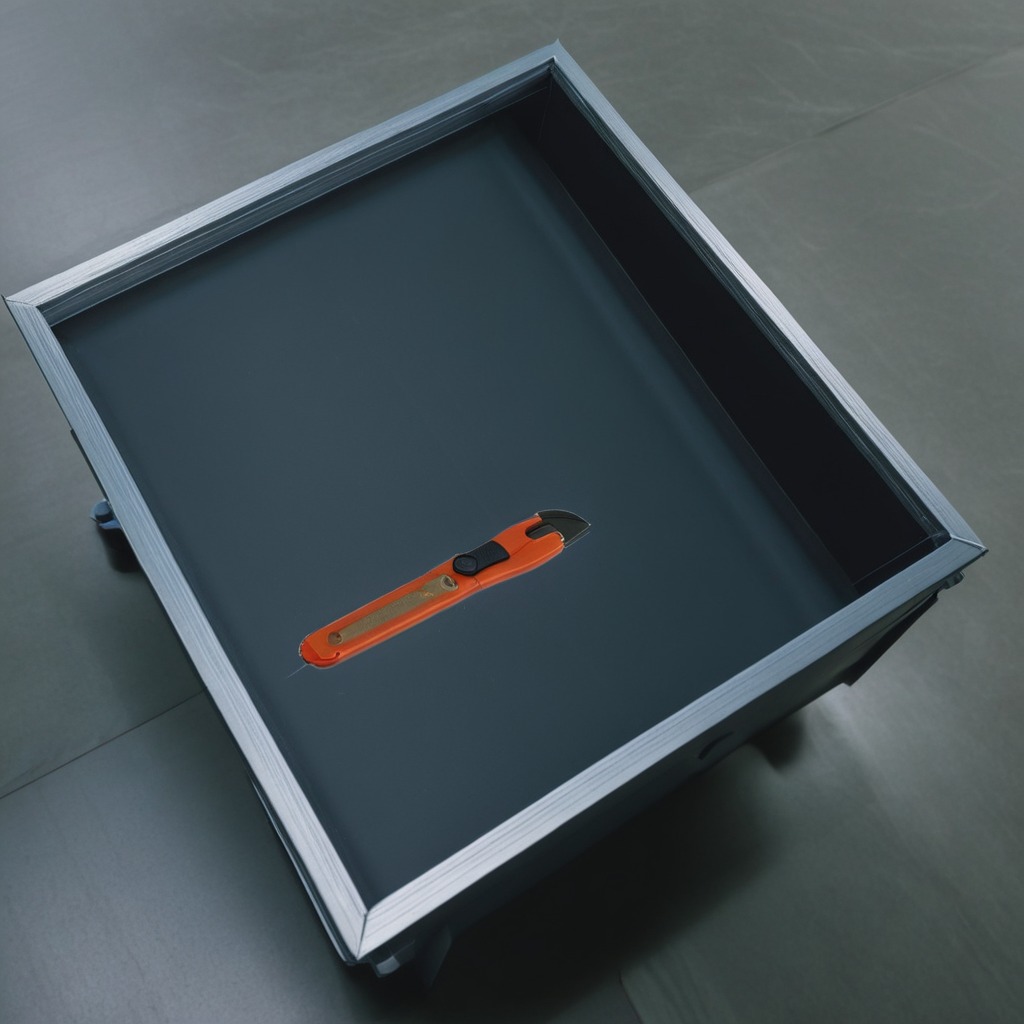
A utility knife lies on the toolbox surface in an airplane hangar workshop.